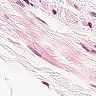
Metastatic tissue present: no